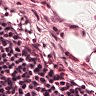
Metastatic tissue present: no